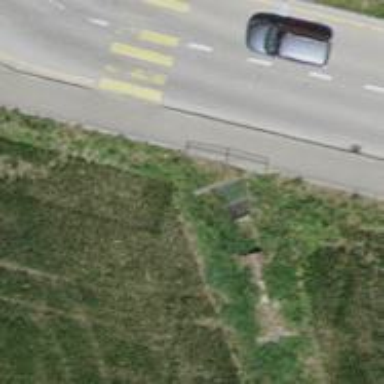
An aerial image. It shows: Ditch in the surroundings.